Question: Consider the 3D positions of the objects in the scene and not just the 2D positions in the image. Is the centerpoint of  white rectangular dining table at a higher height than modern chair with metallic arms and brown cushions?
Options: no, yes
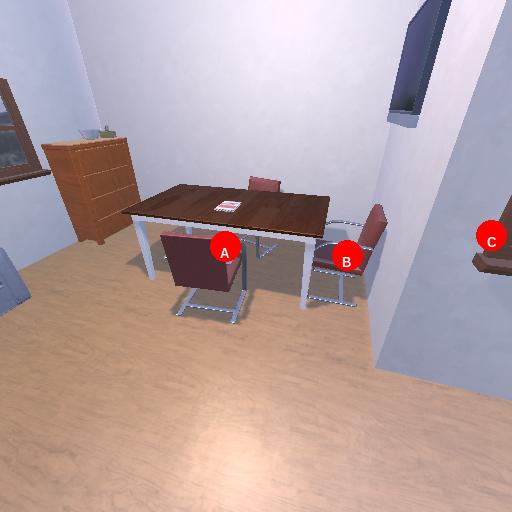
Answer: no